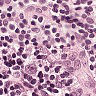
Metastatic tissue present: no